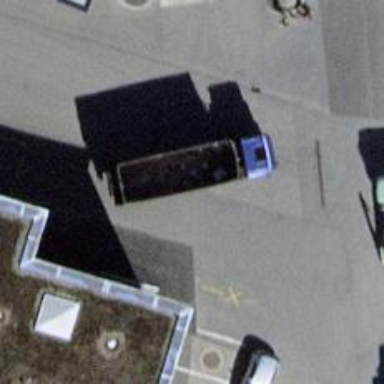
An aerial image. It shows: Recycling container for scrap metal.